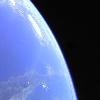
Label: water